Question: It seems every other week Oracle releases an update for Java and I get this wonderful pop up:

Comparing the amount of updates Java releases to every other software installed on my computer, Java puts out more updates than the rest combined.
Is there a reason for this ? Or are they just trying to be the most updated platform ?
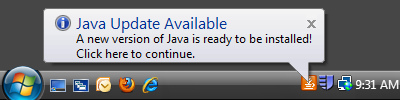
Answer: You can see all updates in the change log, for example for the Java 8 Runtime it's available here: <URL>
Obviously they aren't fixing bugs for kicks. It's so that there are less errors in the software.